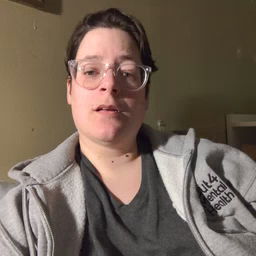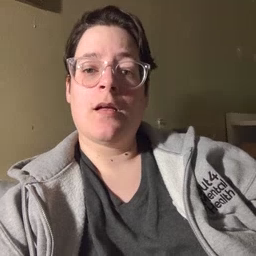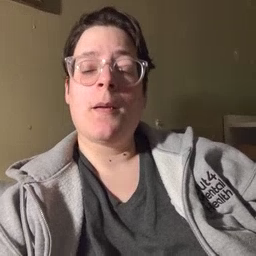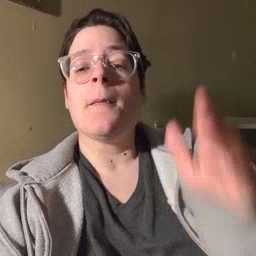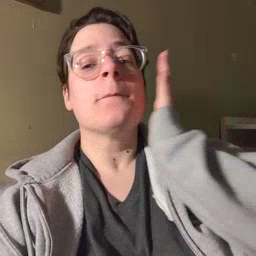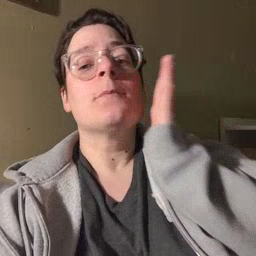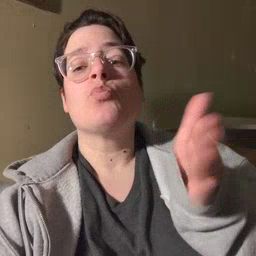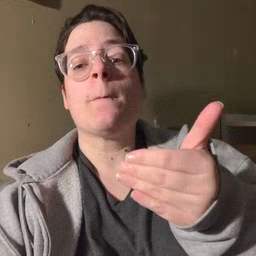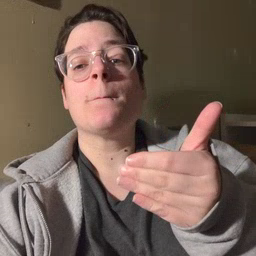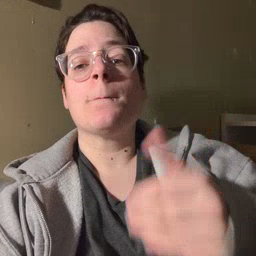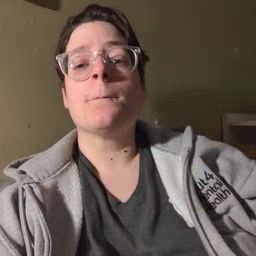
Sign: bedroom